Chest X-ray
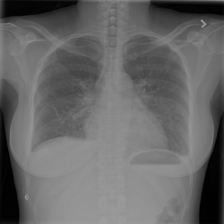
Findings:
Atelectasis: negative
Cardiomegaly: negative
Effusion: positive
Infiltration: negative
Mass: negative
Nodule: negative
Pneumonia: negative
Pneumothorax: negative
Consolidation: negative
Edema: negative
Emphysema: negative
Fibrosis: negative
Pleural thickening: negative
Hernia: negative